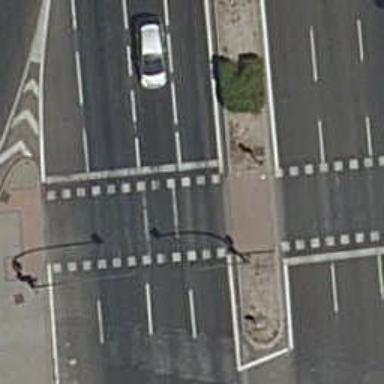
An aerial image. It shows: Road crossing with traffic signals.